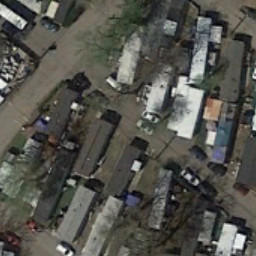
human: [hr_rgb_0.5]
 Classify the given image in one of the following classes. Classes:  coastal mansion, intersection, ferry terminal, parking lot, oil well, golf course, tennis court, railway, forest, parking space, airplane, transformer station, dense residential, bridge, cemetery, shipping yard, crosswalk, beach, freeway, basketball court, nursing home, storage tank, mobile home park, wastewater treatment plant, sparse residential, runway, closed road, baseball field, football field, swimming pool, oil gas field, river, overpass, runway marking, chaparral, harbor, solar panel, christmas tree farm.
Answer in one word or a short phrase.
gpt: mobile home park